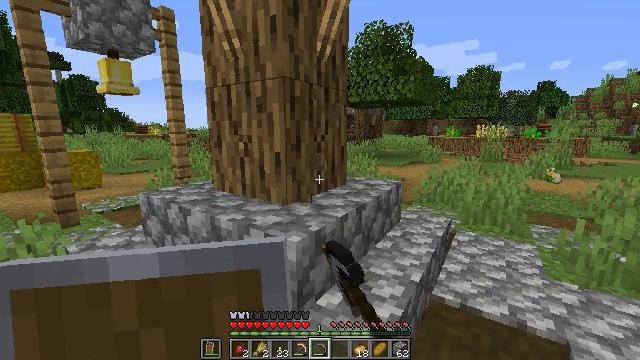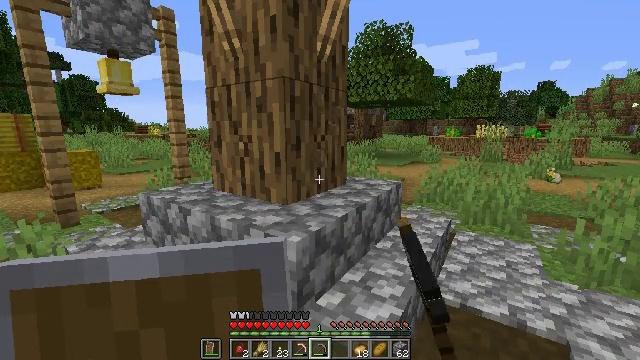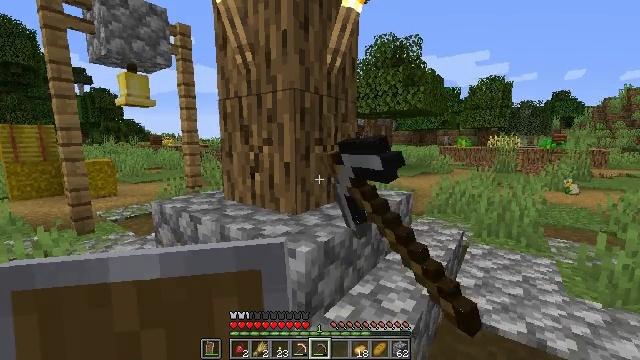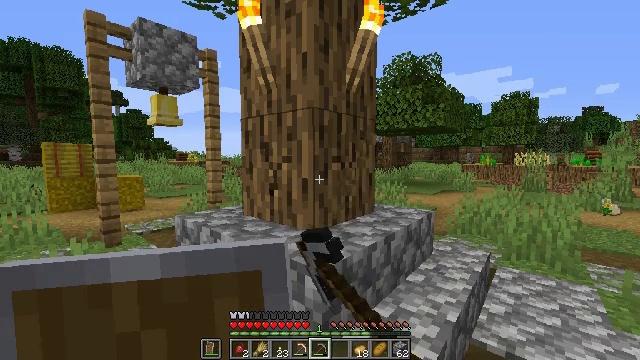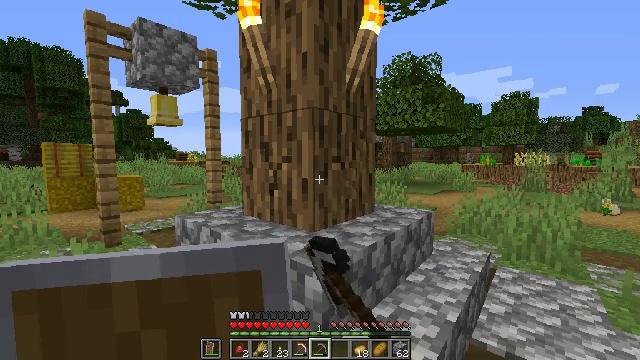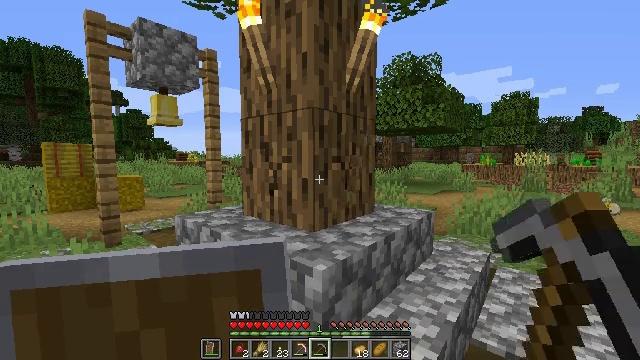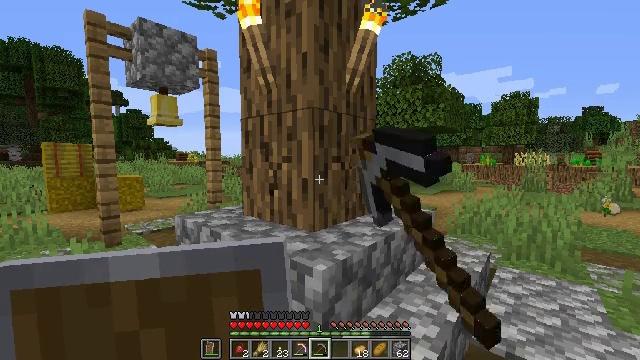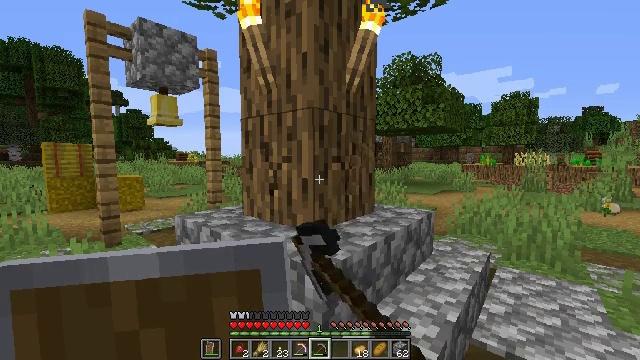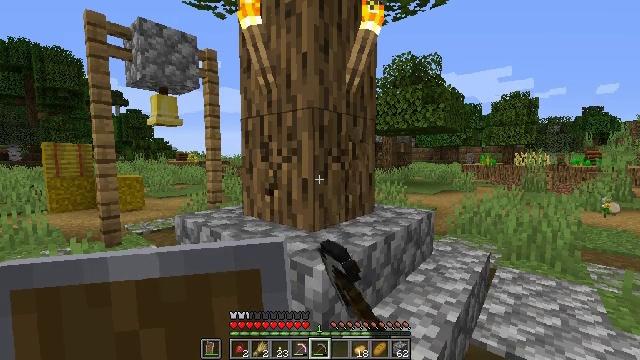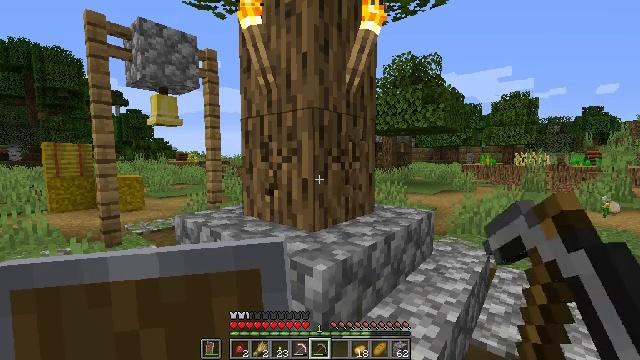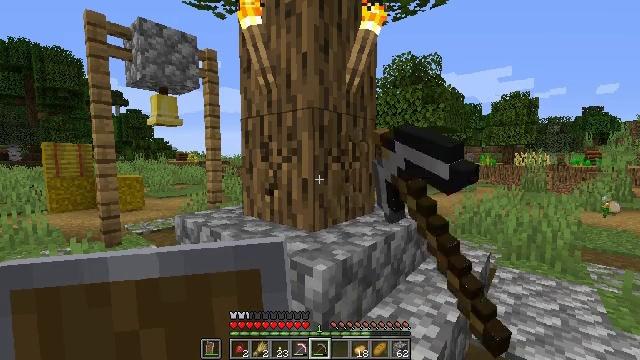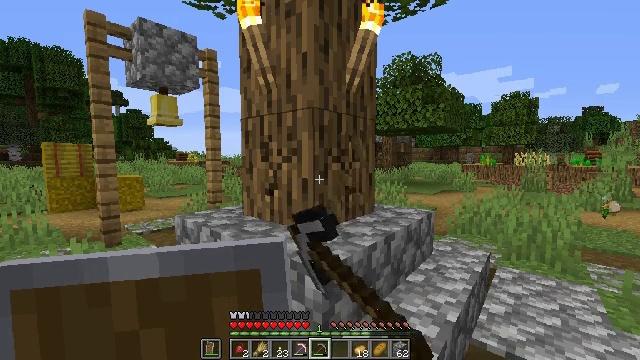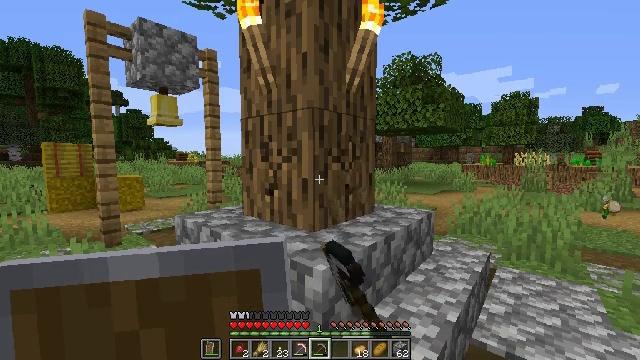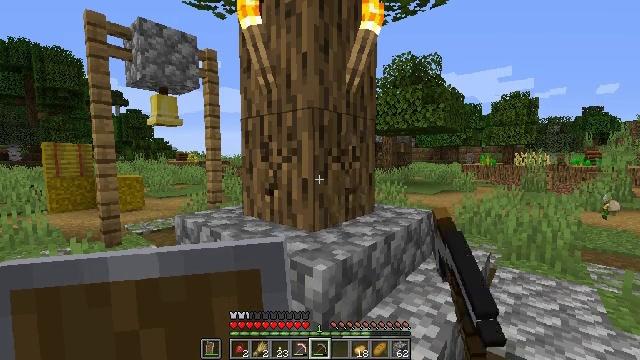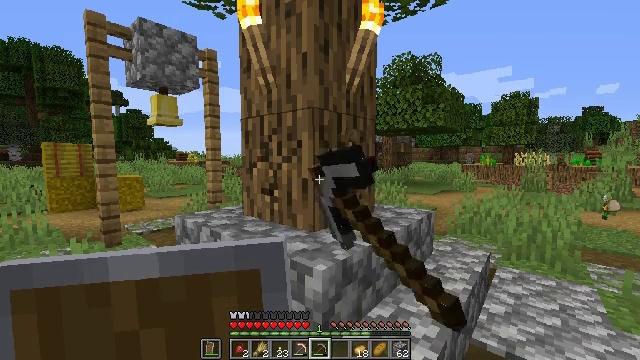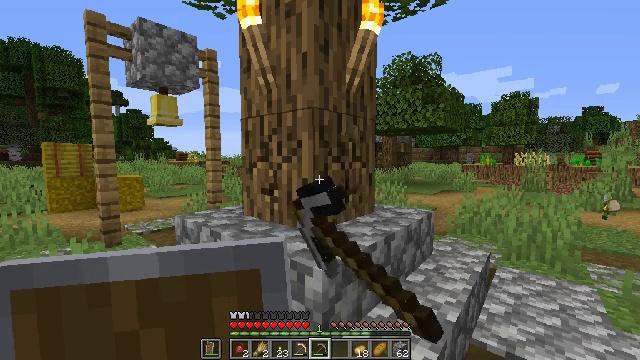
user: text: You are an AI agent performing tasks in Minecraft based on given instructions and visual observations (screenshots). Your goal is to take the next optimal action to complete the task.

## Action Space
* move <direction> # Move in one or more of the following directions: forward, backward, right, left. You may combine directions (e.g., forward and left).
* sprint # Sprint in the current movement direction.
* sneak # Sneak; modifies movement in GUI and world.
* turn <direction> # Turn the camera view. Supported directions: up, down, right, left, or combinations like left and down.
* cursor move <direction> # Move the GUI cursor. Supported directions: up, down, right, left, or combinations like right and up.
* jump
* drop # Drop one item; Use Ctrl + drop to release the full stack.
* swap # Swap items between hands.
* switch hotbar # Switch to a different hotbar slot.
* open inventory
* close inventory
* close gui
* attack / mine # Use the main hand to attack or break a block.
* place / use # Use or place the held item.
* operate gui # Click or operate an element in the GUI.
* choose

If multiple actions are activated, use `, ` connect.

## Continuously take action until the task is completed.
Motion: motion action
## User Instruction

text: Collect oak log for crafting.
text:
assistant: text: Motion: attack / mine
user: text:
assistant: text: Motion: turn left and up, attack / mine
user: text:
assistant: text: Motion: turn left and up, attack / mine
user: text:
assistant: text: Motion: attack / mine
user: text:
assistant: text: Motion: attack / mine
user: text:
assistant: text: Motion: attack / mine
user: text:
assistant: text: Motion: attack / mine
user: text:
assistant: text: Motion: attack / mine
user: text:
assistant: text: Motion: attack / mine
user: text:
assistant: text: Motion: attack / mine
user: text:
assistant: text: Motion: attack / mine
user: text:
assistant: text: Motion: attack / mine
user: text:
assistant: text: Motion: attack / mine
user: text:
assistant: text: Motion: attack / mine
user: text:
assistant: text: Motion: attack / mine
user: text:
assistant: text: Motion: attack / mine
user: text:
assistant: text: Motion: attack / mine
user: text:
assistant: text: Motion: attack / mine
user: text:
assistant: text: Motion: attack / mine
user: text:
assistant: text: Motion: attack / mine
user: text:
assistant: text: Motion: attack / mine
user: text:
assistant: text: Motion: attack / mine
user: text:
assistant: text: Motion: attack / mine
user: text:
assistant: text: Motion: attack / mine
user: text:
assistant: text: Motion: attack / mine
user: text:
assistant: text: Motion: attack / mine
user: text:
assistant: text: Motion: attack / mine
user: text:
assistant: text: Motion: attack / mine
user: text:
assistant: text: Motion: attack / mine
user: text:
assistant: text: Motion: attack / mine